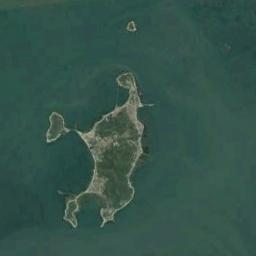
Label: island